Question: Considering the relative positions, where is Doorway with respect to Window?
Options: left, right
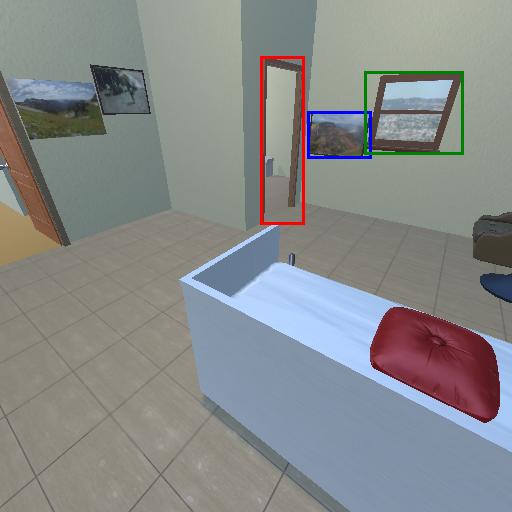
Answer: left